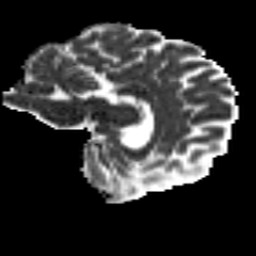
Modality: MD
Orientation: sagittal
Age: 29
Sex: female
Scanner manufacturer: siemens
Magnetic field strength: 3 T
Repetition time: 8.8 s
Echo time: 0.085 s